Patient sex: M
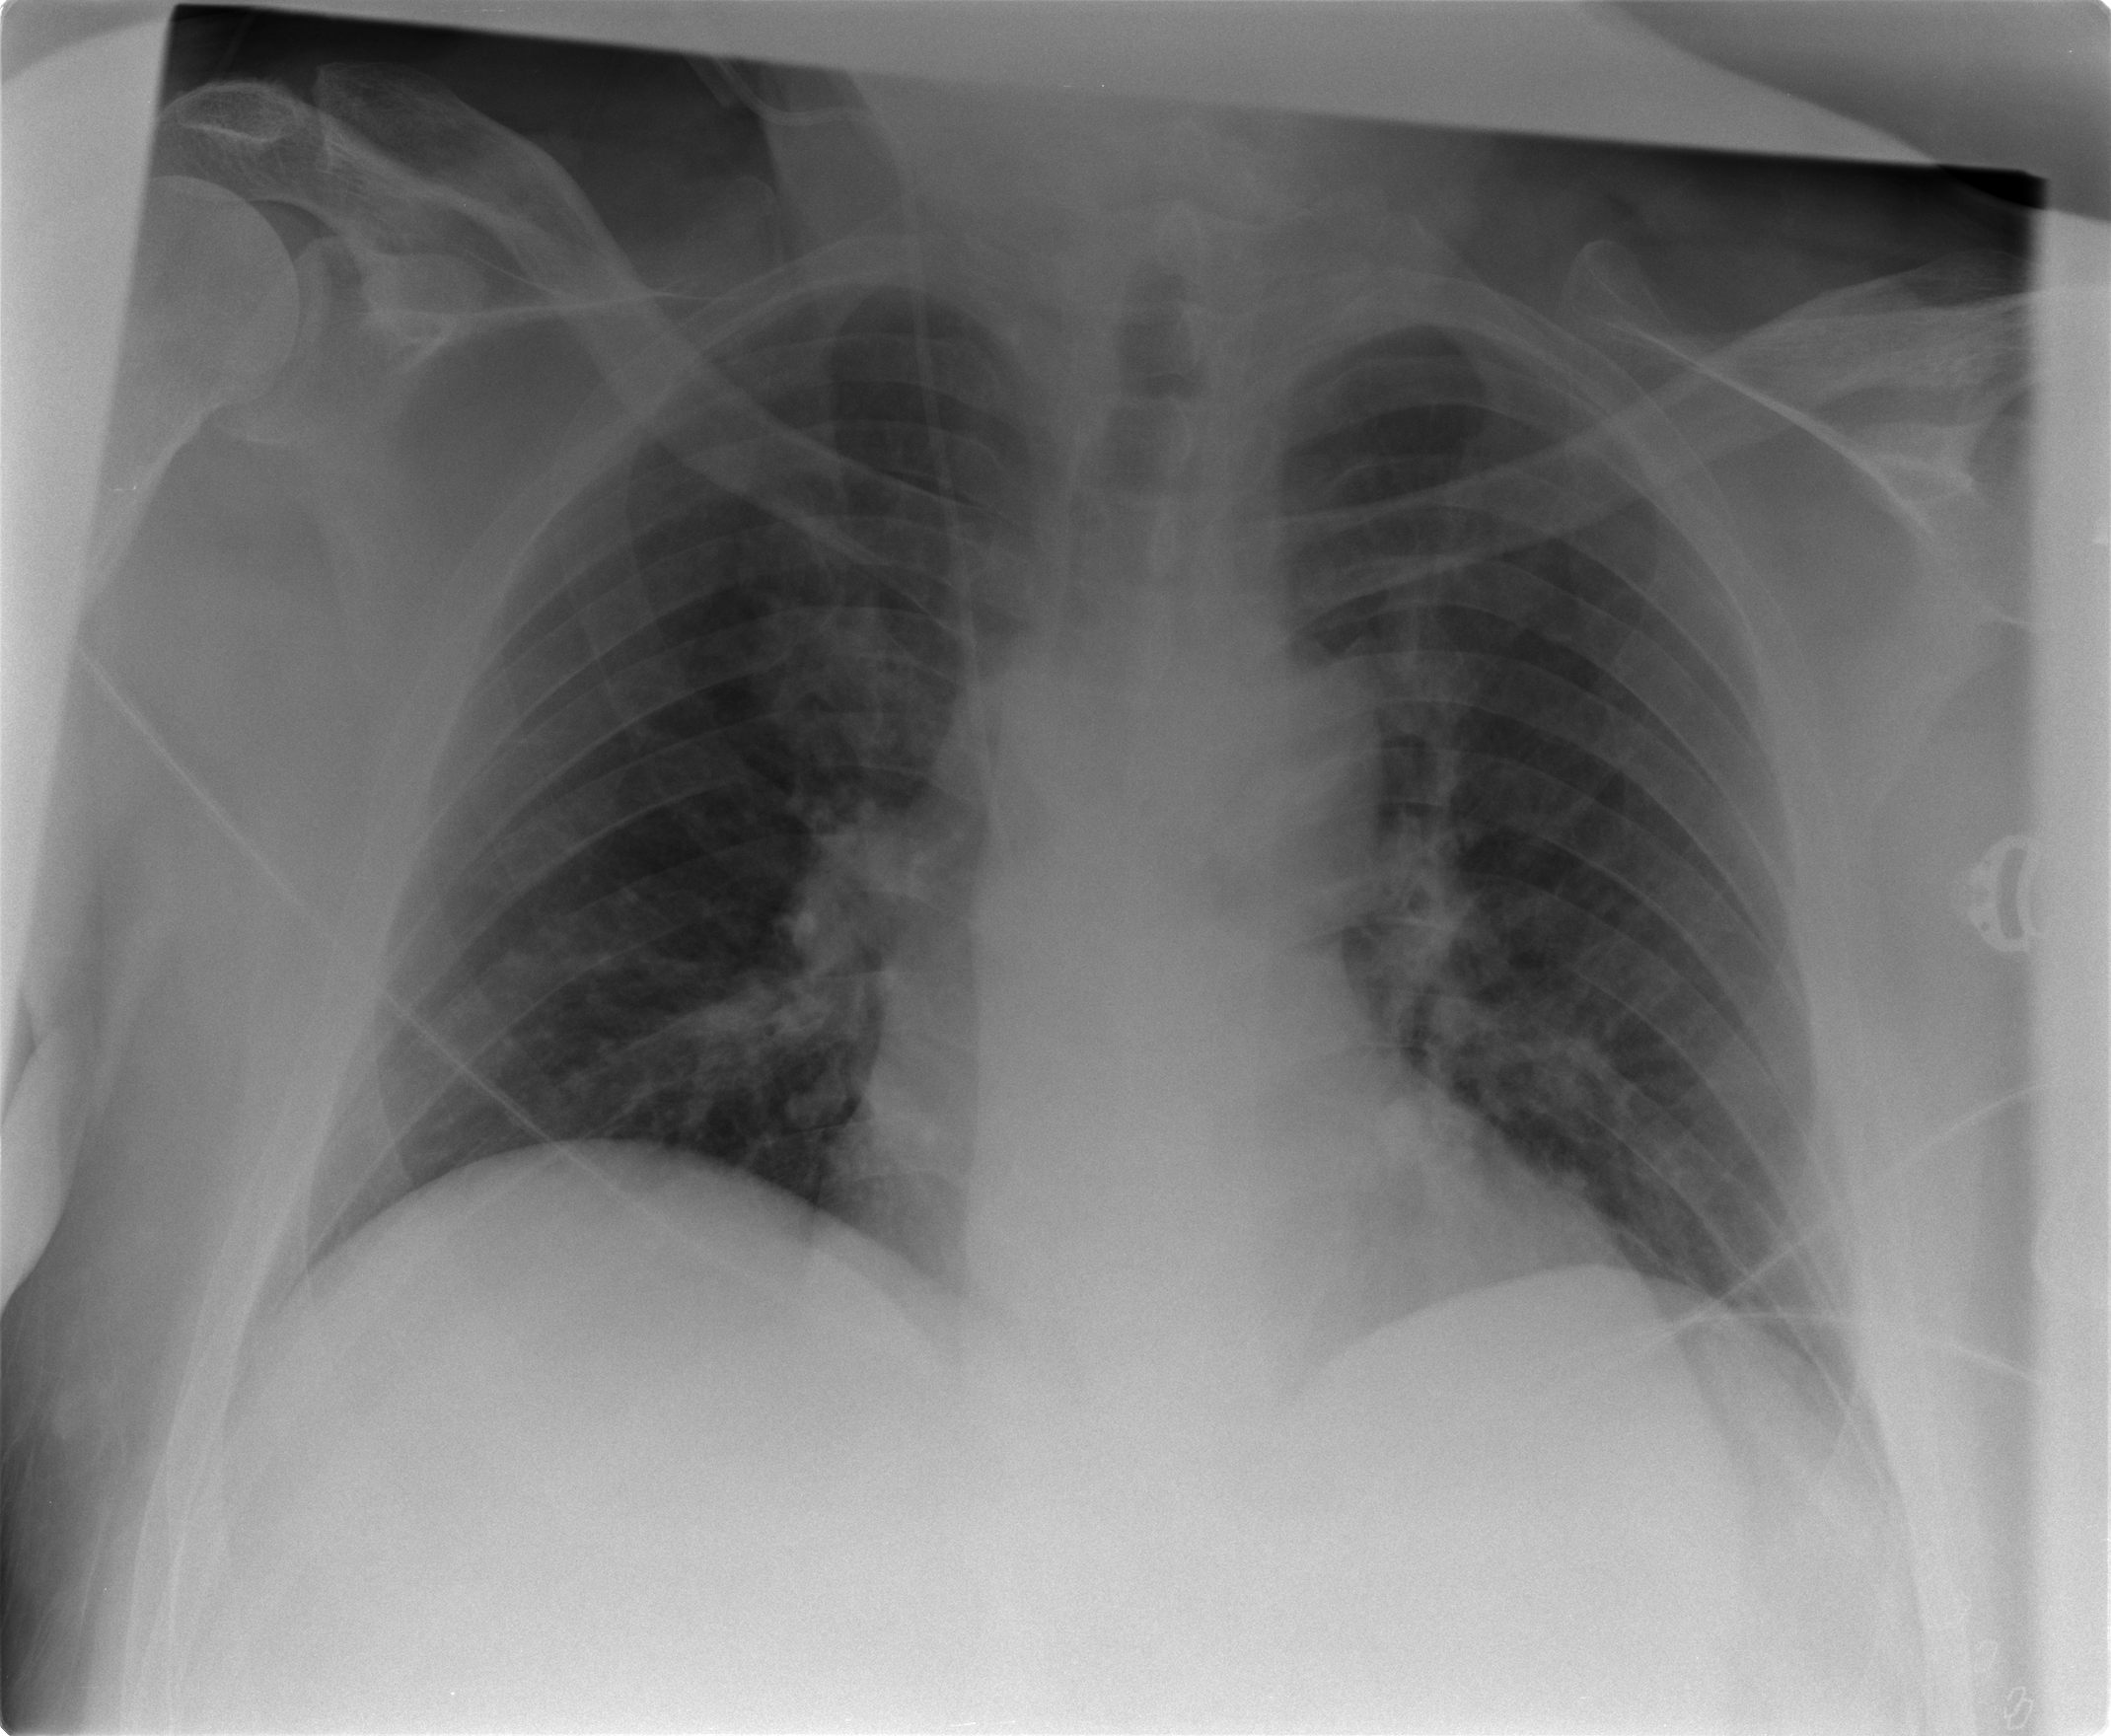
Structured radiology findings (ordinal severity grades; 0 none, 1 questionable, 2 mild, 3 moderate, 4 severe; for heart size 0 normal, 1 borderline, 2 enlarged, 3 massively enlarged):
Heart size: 0
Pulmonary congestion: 0
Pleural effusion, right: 0
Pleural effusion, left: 0
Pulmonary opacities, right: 0
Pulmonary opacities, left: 0
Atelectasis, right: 1
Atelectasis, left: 1